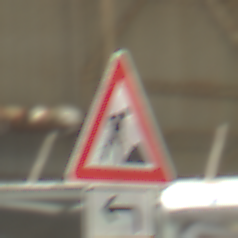
Verkehrszeichen: Arbeitsstelle
Zusatzzeichen unten: RichtungsangabeDurchPfeile2
Umgebung: Indoor, Urban
Tageszeit: Midday
Wetter: NotSpecified
Licht: Natural
Jahreszeit: NotSpecified
Kontrast: MediumContrast